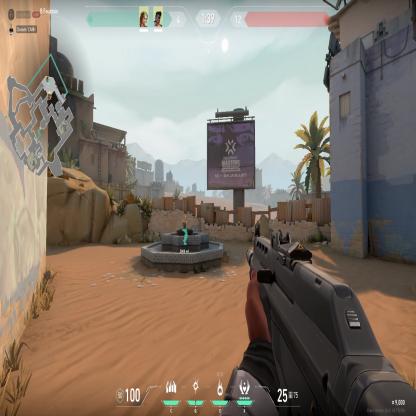
Label: teammate